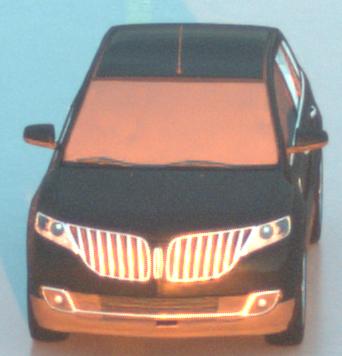
Make: Lincoln
Model: MKX
Detailed model: Gen. 1 CD3
Model produced from: 2010
Model produced until: 2015
Doors: 5
Color: black
Road condition: wet road
Daytime: sunrise or sunset
Contrast: medium contrast